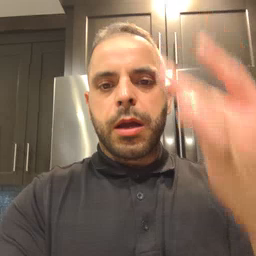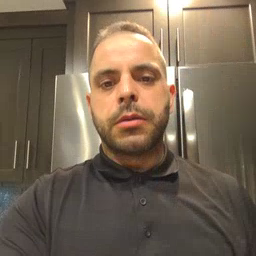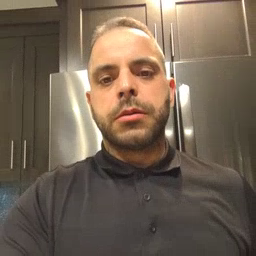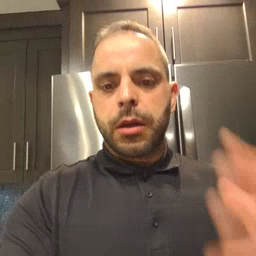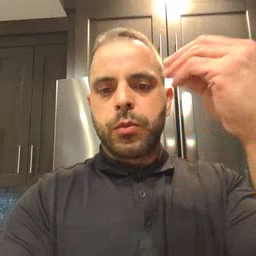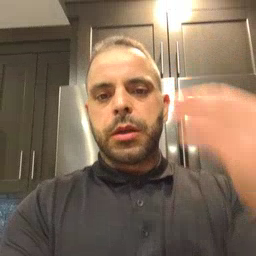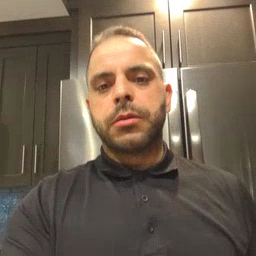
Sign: outside